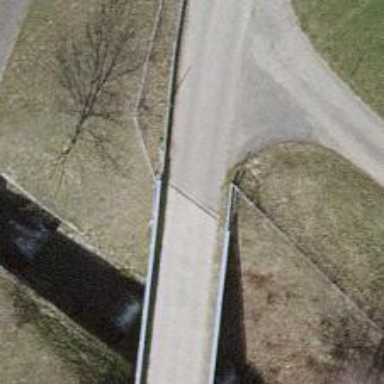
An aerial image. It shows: Service road that includes bridge.